Question:
Could anyone please describe in simple words about the two statements in this picture ? Your answer would be truly appreciated.
Thanks
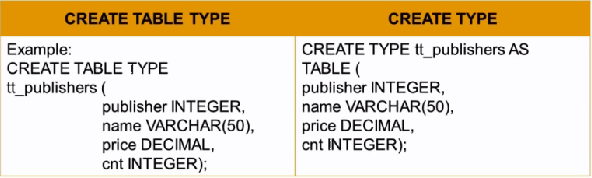
Answer: Since you are using HANA, it's SQLScript, so:
'CREATE TABLE TYPE' is a deprecated syntax for registering table types.
'CREATE TYPE' is a new syntax for defining table types. As already mentioned, table types do not have an instance, it's like a template for future use.
As for the table in the picture, I think it was given to specify differences in an old and new syntax in a nice way.